Question: I am starting studies with tensoflow.js. I've seen and recreated the prediction example for a linear function; where you initially have:
'''
async function learnLinear(){
model = tf.sequential();
// uma camada e um no
model.add(tf.layers.dense({units: 1, inputShape: [1]}));
//
model.compile({
loss: 'meanSquaredError', //funcao de perda: erro quadratico medio p/ funcoes lineares
optimizer: 'sgd' // descida de gradiente estocastica - metodologia para o aprendizado
});
// abaixo valores x,y nos parametros e o segundo e o formato 6 linhas 1 coluna
const xs = tf.tensor2d([-1, 0, 1, 2, 3, 4],[6, 1]);
const ys = tf.tensor2d([-3, -1, 1, 3, 5, 7], [6, 1]);
// treinar o modelo em um numero fixo de iteracoes (epocas)
await model.fit(xs, ys, {epochs: 900}); // 900 iteracoes
...
'''
Now I want to implement a simple sum, as suggested in the table below.

But I was unable to create a template configuration for this (how the tensors, layers and training would look). Can you give an example?
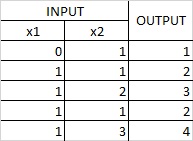
Answer: You can do a simple linear regression, like in your example. Results will be terrible with that amount of data, so don't expect to replace your calculator with that just yet.
Just setup your x1 and x2 tensor, and have the input of your model accept 2 inputs.
'''
// Define a model for linear regression.
const model = tf.sequential();
model.add(tf.layers.dense({units: 1, inputShape: [2]}));
// Prepare the model for training: Specify the loss and the optimizer.
model.compile({loss: 'meanSquaredError', optimizer: 'sgd'});
// Generate some synthetic data for training.
const x1 = tf.tensor2d([1, 1, 2, 1, 3], [5, 1]);
const x2 = tf.tensor2d([0, 1, 1, 1, 1], [5, 1]);
// we concat x1 and x2 to get an input of the shape [5,2]
// "Tensor [[1, 0],
// [1, 1],
// [2, 1],
// [1, 1],
// [3, 1]]"
const xs = tf.concat([x1,x2],1)
// The labels is just the sum of x1+x2
// "Tensor [[1],[2],[3],[2],[4]]"
const ys = tf.add(x1,x2)
// Train the model using the data.
model.fit(xs, ys, epochs=1000).then(() => {
// Try one prediction.
// The result will be pretty bad because
// there is not much data
model.predict(tf.tensor2d([0, 1], [1, 2])).print();
});
'''